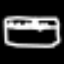
Label: line